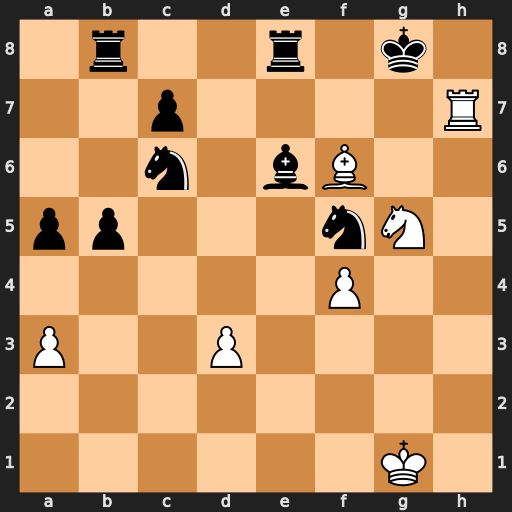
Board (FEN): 1r2r1k1/2p4R/2n1bB2/pp3nN1/5P2/P2P4/8/6K1
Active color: w
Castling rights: -
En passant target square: -
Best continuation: Rh8#